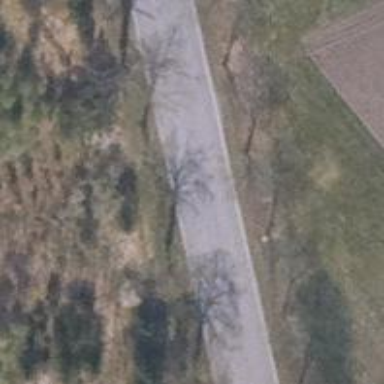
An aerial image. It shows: Secondary road with asphalt surface.